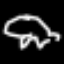
Label: frog